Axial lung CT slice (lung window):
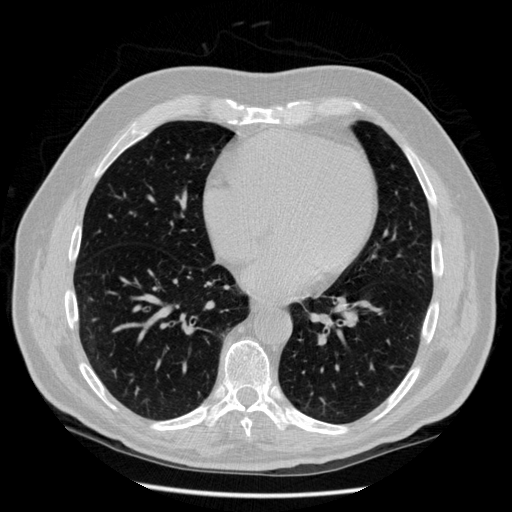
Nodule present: no